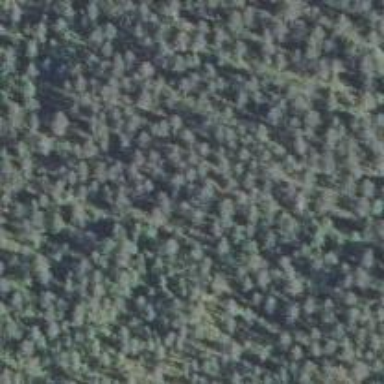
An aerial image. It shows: Woodland with needle-leaved trees.